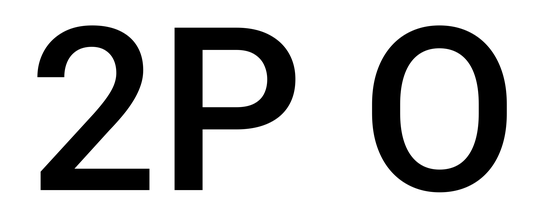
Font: Roboto_Medium